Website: apple
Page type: customer-info-address
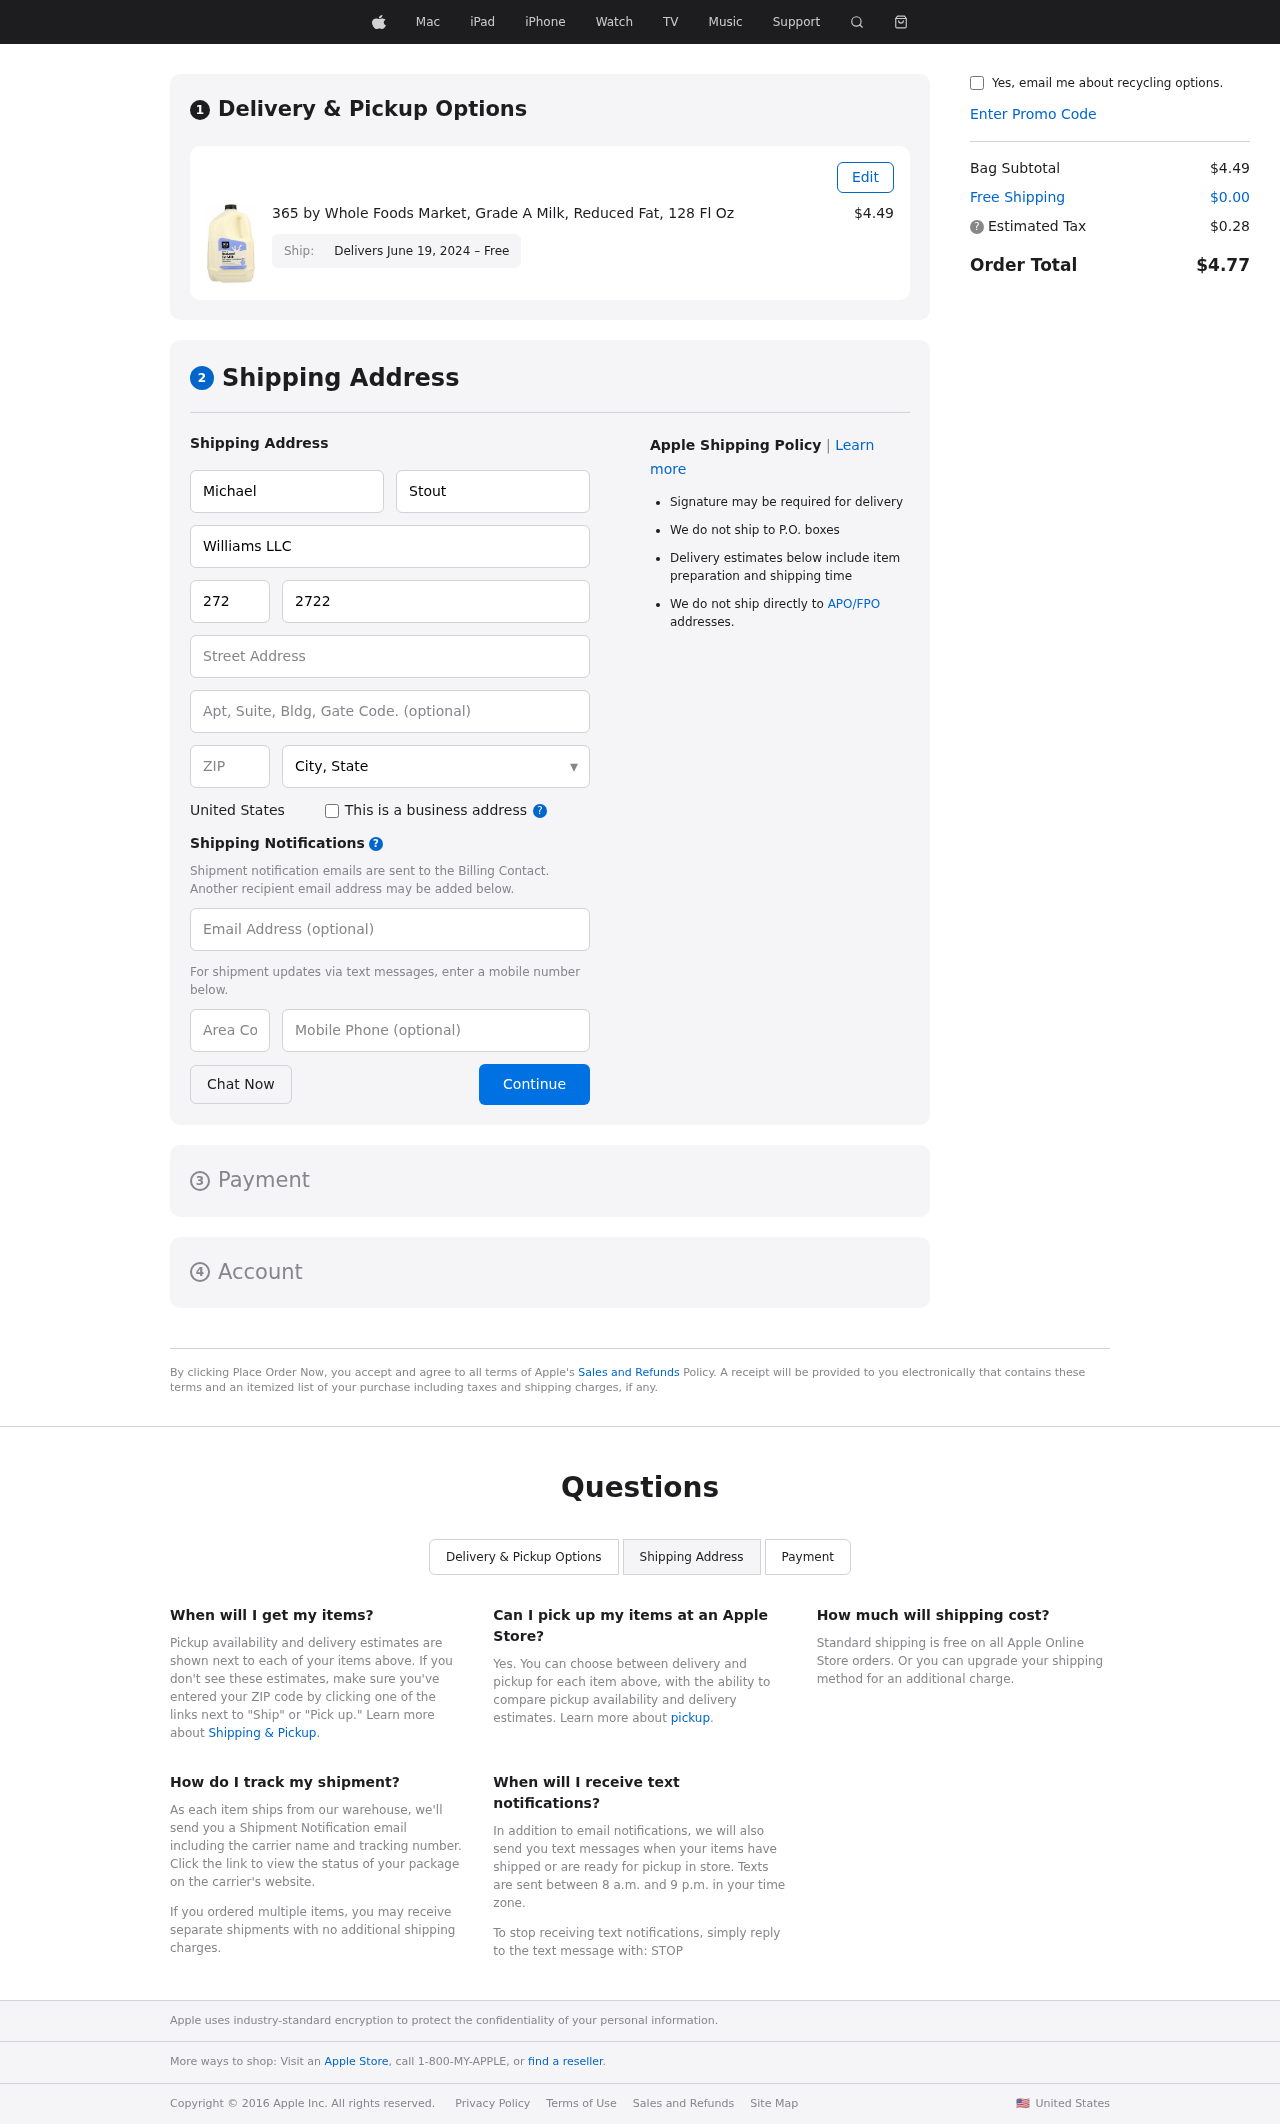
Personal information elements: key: PII_CITY_STATE
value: Jefferyside, VA
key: PII_COMPANY
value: Williams LLC
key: PII_COUNTRY
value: United States
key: PII_EMAIL
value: mstout@yahoo.com
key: PII_FIRSTNAME
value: Michael
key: PII_LASTNAME
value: Stout
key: PII_PHONE
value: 2722696497
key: PII_PHONE_AREA
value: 272
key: PII_POSTCODE
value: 47622
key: PII_STREET
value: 1678 Lopez Stravenue
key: PII_STREET2
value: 05179 Mccormick Summit Suite 601
Product elements: key: PRODUCT1_NAME
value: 365 by Whole Foods Market, Grade A Milk, Reduced Fat, 128 Fl Oz
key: PRODUCT1_PRICE
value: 4.49
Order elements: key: ORDER_DELIVERY_DATE
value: Delivers June 19, 2024 – Free
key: ORDER_SUBTOTAL
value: $4.49
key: ORDER_SHIPPING_COST
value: $0.00
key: ORDER_TAX
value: $0.28
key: ORDER_TOTAL
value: $4.77